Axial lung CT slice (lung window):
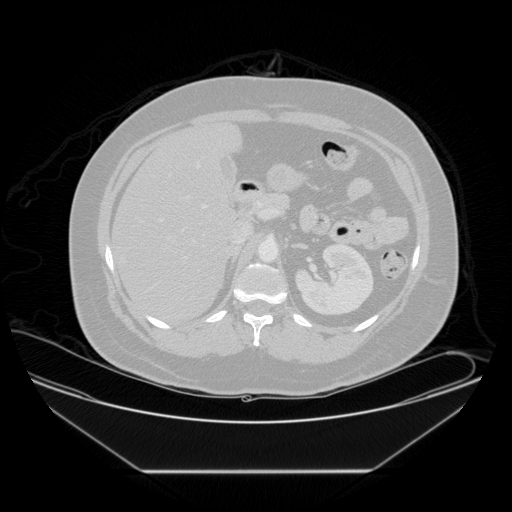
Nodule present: no